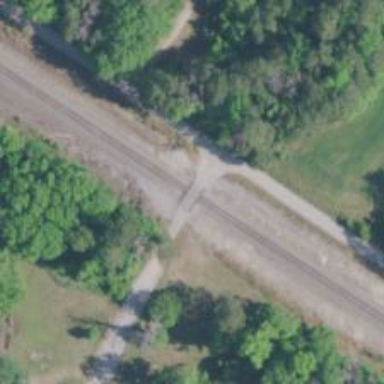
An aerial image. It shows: Level crossing with saltire marking.